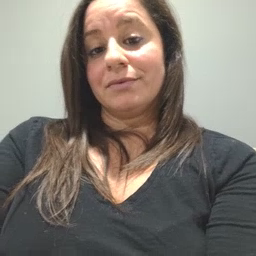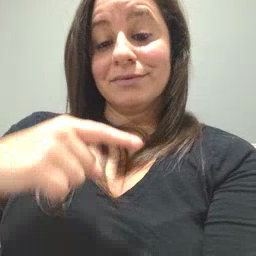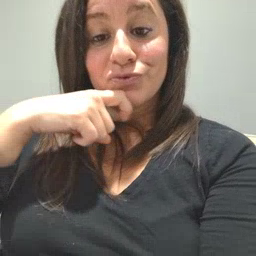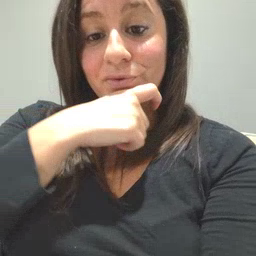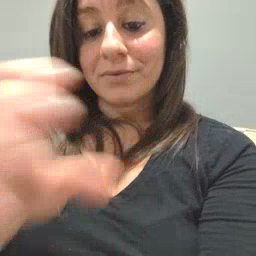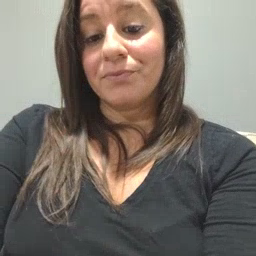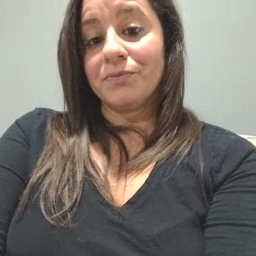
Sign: cereal